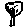
Label: tree